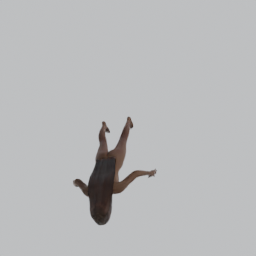
Label: people